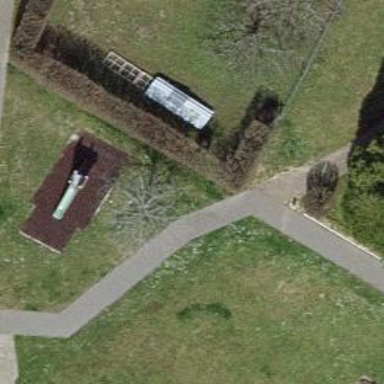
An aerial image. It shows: Picnic table located in leisure land area.